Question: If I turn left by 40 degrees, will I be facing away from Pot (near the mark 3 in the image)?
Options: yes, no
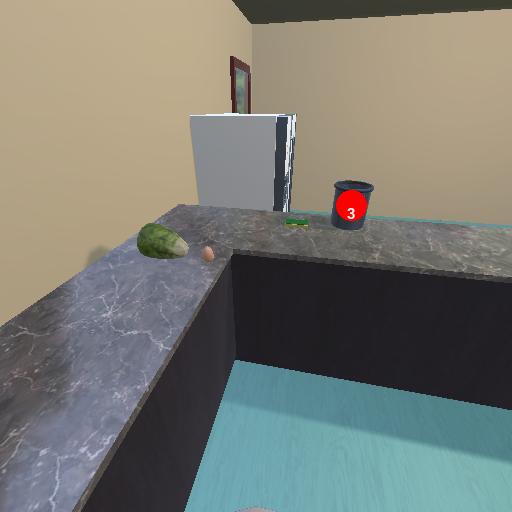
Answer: yes